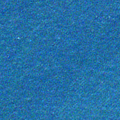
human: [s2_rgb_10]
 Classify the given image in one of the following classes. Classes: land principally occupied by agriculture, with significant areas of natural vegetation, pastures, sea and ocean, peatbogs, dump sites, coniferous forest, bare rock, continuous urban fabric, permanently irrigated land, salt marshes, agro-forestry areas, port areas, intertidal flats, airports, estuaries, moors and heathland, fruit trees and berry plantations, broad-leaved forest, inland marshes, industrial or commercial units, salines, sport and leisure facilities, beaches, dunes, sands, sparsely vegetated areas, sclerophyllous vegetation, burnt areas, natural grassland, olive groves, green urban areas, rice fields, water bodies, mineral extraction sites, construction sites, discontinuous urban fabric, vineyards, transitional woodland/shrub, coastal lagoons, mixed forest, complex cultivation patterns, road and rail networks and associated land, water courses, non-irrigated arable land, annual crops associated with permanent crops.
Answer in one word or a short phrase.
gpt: sea and ocean